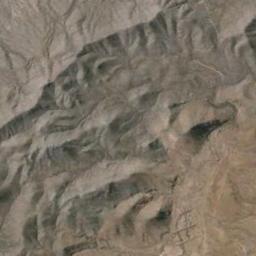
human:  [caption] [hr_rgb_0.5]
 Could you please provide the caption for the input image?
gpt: The mountain has a rugged surface and its rocks are yellow .

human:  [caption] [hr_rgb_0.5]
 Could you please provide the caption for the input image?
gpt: There is not the even mountain .

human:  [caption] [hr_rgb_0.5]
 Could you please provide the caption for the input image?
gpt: There are many terraces and mountain trails on this mountain .

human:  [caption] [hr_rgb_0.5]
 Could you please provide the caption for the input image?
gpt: The mountain is full of white soil .

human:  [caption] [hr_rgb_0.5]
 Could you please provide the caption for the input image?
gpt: There are some ravines on the brown mountain .